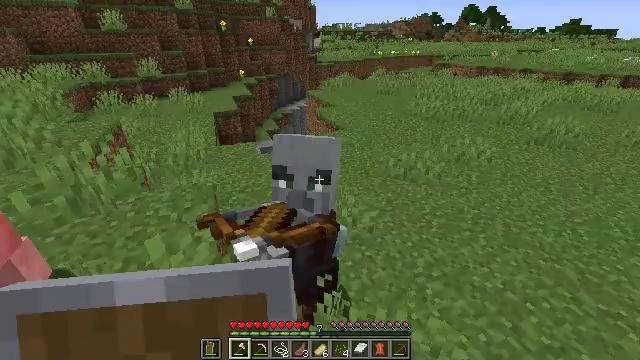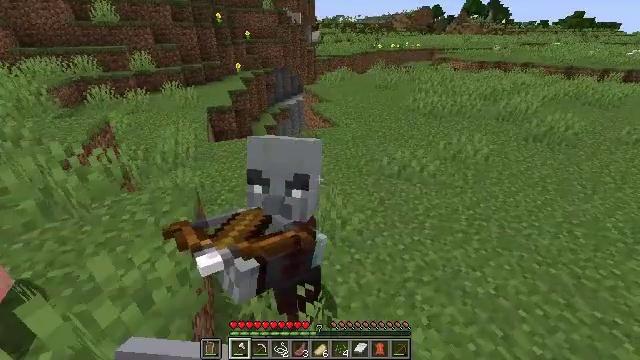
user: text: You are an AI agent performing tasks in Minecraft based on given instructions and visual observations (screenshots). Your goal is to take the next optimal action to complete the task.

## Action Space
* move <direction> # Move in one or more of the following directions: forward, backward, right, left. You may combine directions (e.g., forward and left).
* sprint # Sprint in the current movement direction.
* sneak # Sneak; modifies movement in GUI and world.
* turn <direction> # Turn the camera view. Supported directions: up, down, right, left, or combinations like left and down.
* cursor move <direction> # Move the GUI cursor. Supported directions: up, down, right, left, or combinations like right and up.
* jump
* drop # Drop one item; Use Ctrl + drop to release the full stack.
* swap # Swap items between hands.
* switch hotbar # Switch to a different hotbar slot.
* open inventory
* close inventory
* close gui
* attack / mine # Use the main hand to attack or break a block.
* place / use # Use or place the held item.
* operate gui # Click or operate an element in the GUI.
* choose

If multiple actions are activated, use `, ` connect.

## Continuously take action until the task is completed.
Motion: motion action
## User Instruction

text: Combat the pillager.
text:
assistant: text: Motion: move forward and move right, turn down, use / place
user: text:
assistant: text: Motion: use / place